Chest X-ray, PA view. Patient: 59 years old, sex M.
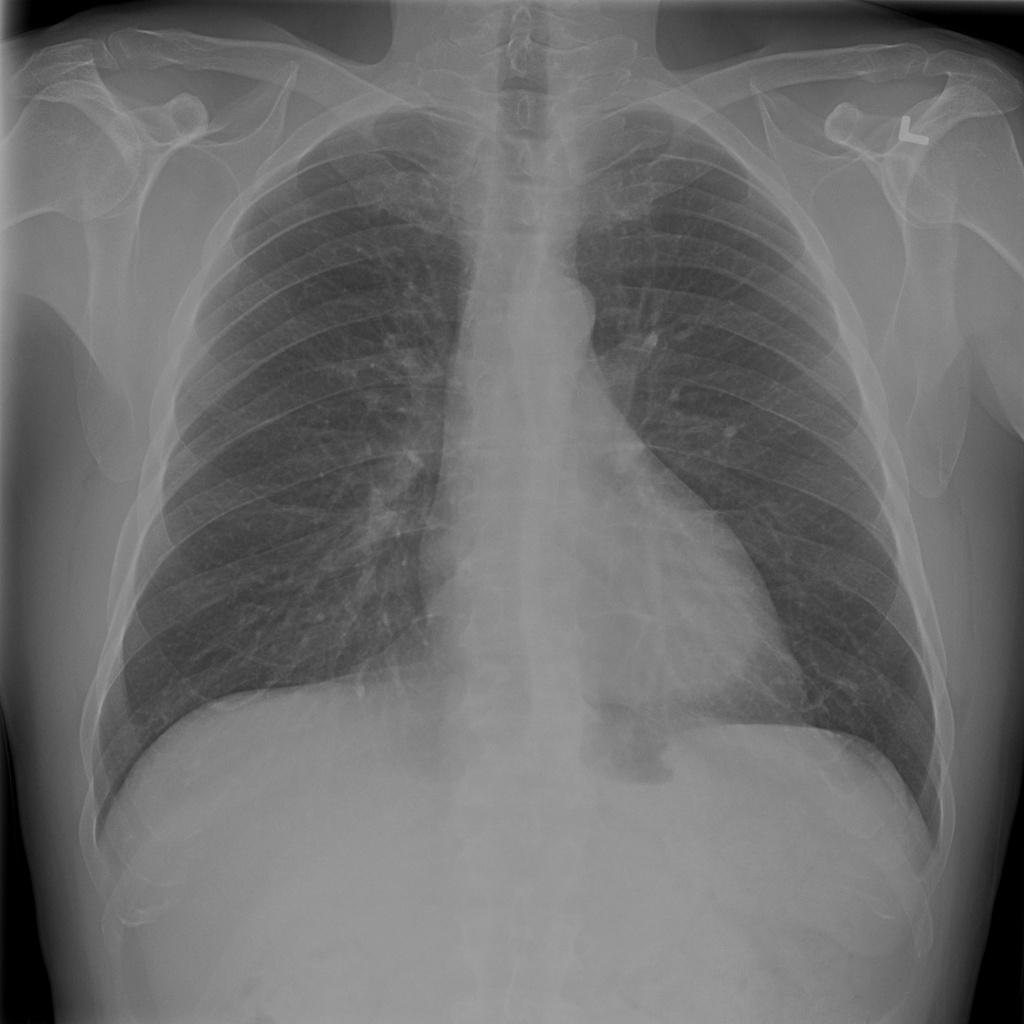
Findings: No Finding